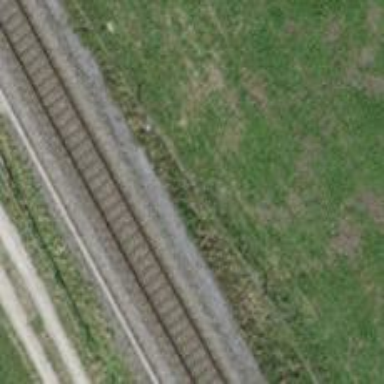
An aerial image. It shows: Single railway track with electrification through contact line.